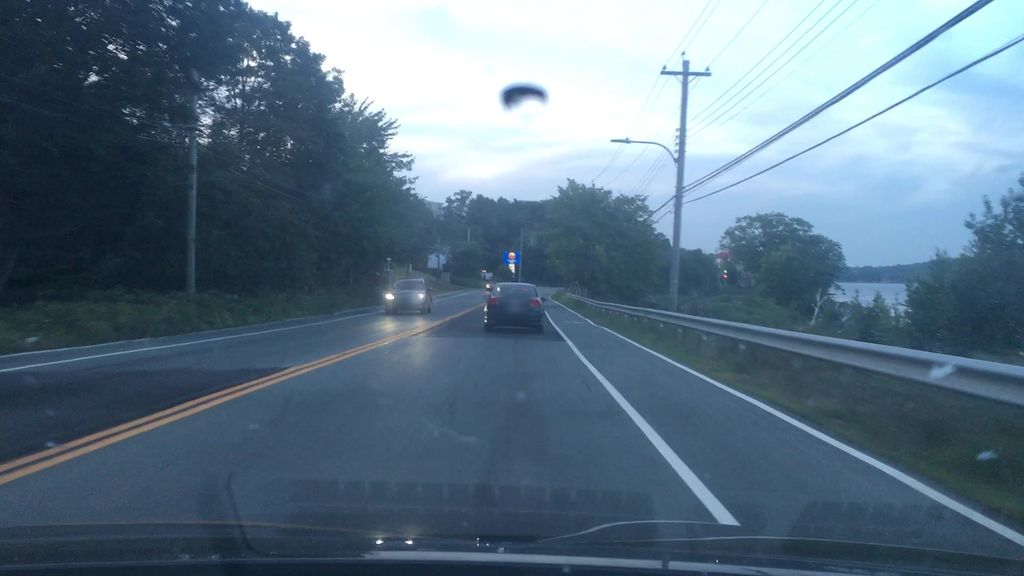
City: halifax